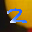
Label: 2